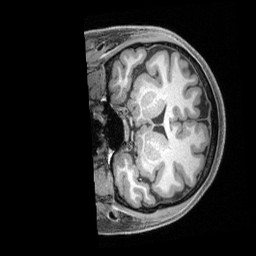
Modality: T1w
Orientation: coronal
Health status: healthy
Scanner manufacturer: siemens
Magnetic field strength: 3 T
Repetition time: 2.4 s
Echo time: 0.00201 s